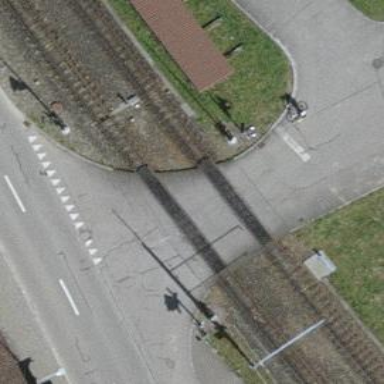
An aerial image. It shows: Narrow-gauge railway with electrified contact line.